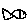
Label: fish